Brain MRI, t2w sequence, axial 2D slice.
Patient: age 35, sex F, weight 78 kg, height 1.78 m
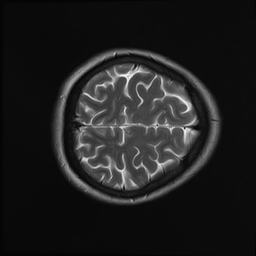